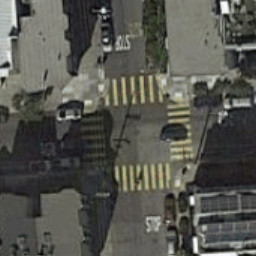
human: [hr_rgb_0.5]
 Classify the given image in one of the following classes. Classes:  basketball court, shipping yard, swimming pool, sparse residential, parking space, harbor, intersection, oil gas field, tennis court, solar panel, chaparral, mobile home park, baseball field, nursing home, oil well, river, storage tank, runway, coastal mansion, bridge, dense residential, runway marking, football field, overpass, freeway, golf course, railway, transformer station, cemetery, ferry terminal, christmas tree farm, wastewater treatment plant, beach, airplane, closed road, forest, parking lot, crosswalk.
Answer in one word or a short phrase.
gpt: crosswalk